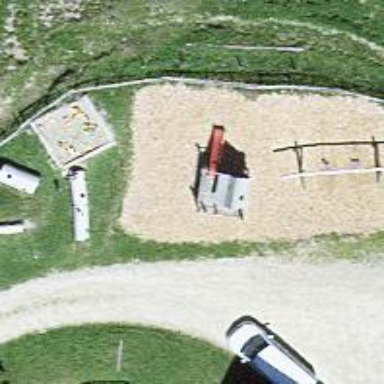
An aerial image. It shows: Playground featuring slide.